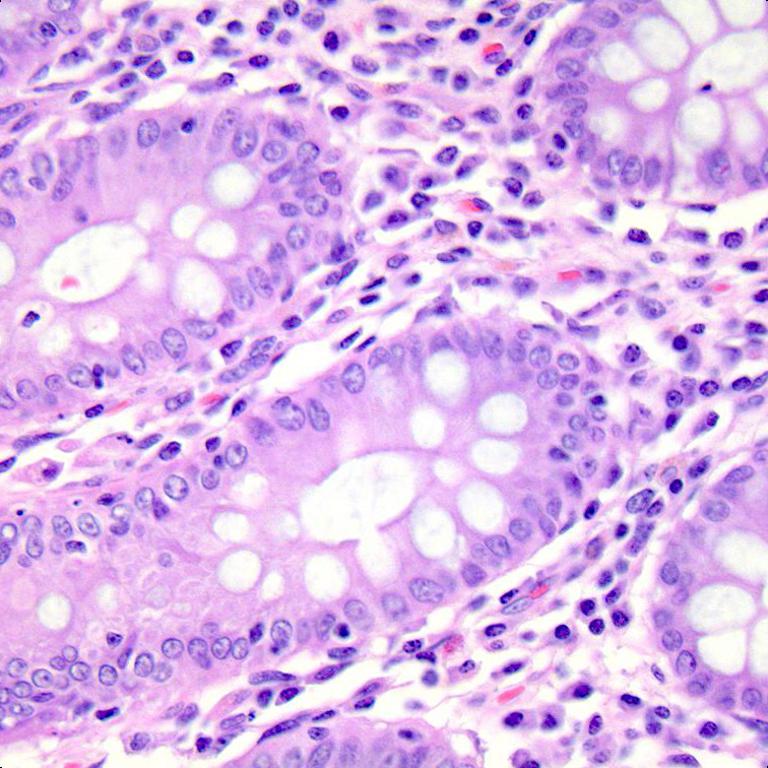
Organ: colon
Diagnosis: benign